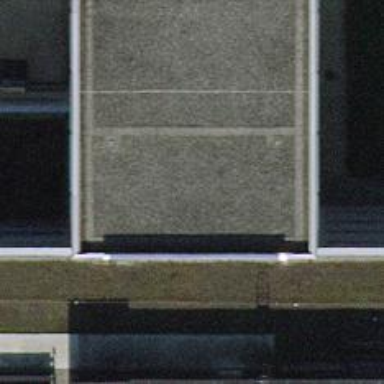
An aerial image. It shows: University building.